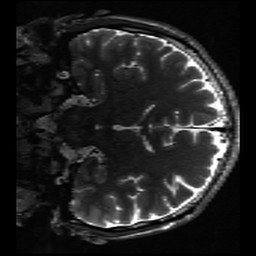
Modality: inplaneT2
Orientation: coronal